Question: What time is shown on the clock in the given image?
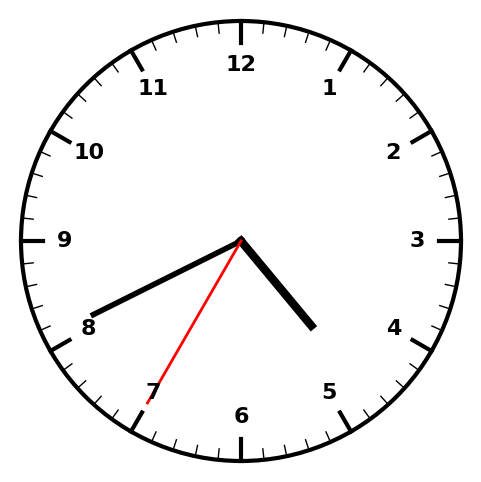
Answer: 04:40:35